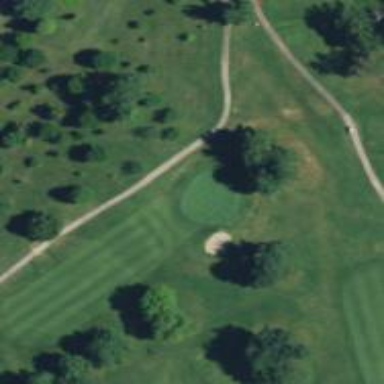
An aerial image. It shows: Golf fairway surrounded by grass.